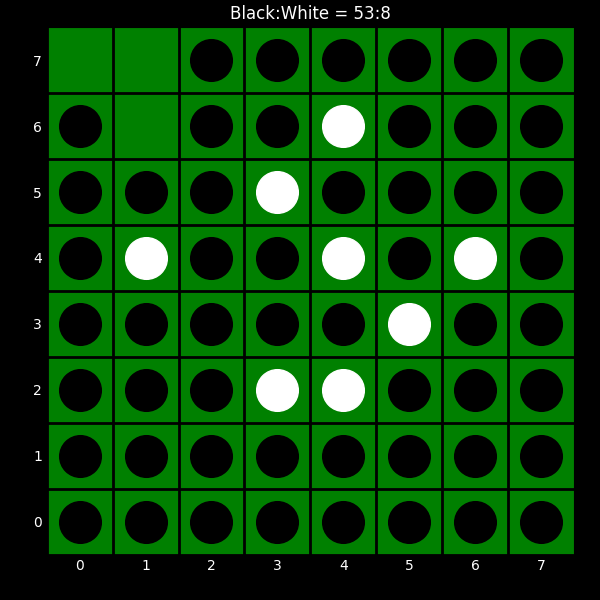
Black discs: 53
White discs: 8